Field crop: tomato
Growth stage: 1
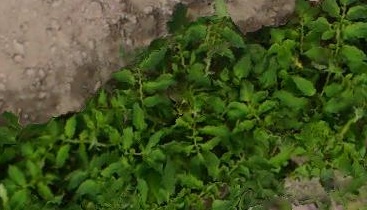
Species: tomato